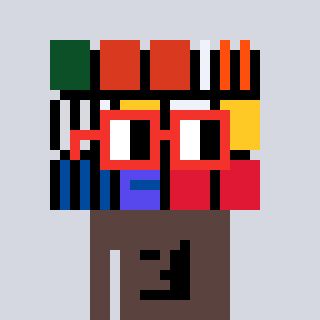
a pixel art character with square red glasses, a abstract-shaped head and a darkbrown-colored body on a cool background